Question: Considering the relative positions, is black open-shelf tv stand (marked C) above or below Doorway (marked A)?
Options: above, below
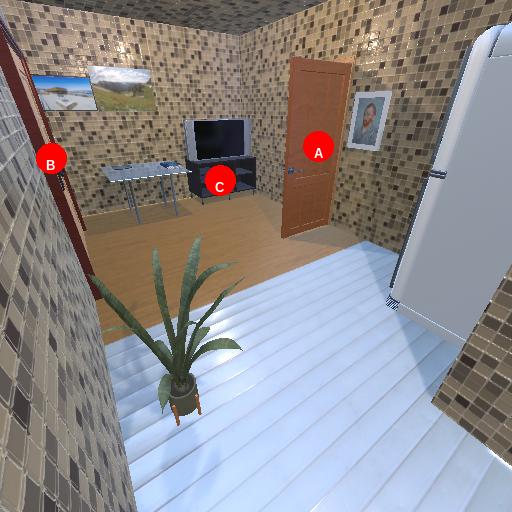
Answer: above